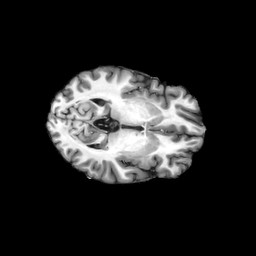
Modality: T1w
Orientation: axial
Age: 20
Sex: female
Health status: ill